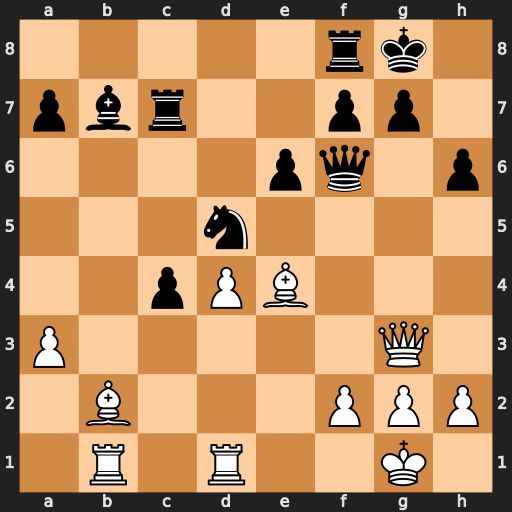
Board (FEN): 5rk1/pbr2pp1/4pq1p/3n4/2pPB3/P5Q1/1B3PPP/1R1R2K1
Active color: w
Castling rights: -
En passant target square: -
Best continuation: Bxd5 Bxd5 Qxc7